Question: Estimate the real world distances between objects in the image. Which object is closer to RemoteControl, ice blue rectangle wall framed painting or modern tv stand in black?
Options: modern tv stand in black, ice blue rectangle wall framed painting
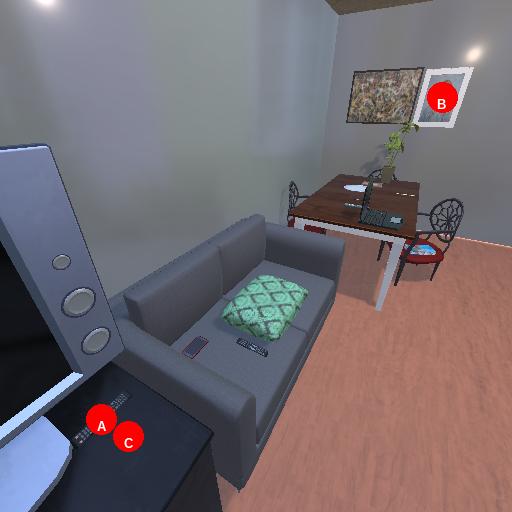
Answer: modern tv stand in black